Question: I checked with firebug and found that error messages shown by validation controls are rended as span and visibility: hidden; style is applied to them in order to make them invisible.
Because of visibility: hidden; style the space for the error message is reserved and this distorts the UI.
Check this image
I checked with firebug and got to know if we apply display:none instead of visibility:hidden this UI distortion will be fixed. But I don't know how to apply this style as the span for error message is created internally and the style applied is inline.
Can anyone please let me know how to fix this?
Thanks.
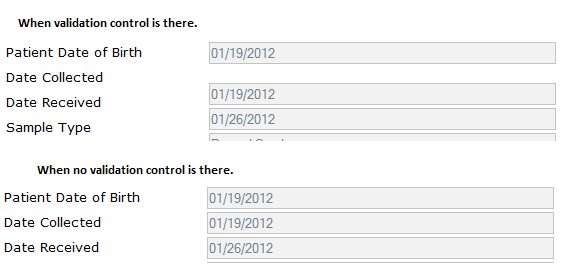
Answer: Try using 'Display="Dynamic"' attribute on your validators.
This should use the 'display:none' style instead of 'display:hidden'
<URL>